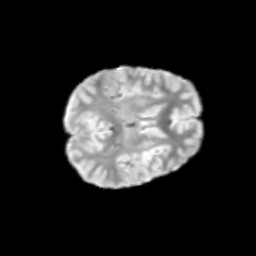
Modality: T2w
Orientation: axial
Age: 10
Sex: male
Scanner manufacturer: siemens
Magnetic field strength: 3 T
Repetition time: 3.8 s
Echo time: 0.07 s